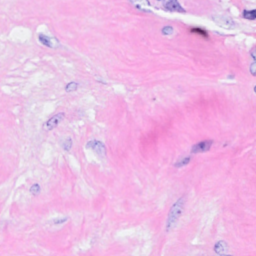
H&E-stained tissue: Breast